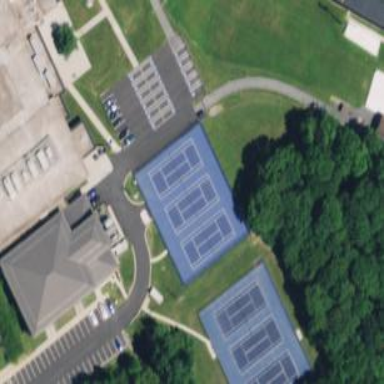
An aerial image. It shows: Tennis court on the leisure land pitch.